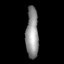
Tissue: lung
Cell type: Fibroblasts
Senescence score: 0.5431
Nuclear area (px): 625
Mean DAPI intensity: 143.346